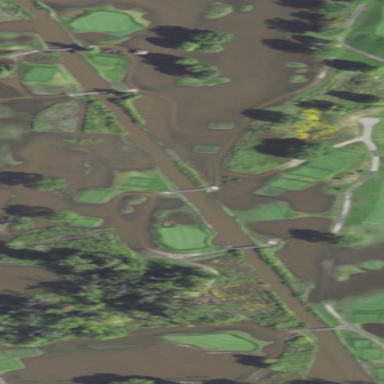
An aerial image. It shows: Picturesque scene of golf course with lateral water hazard.